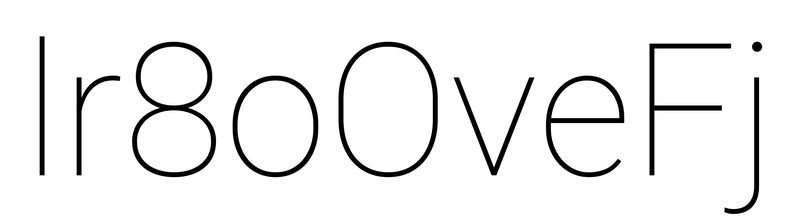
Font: Roboto_Thin